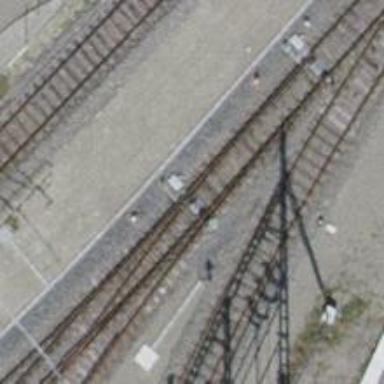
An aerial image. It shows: Single track railway in yard.